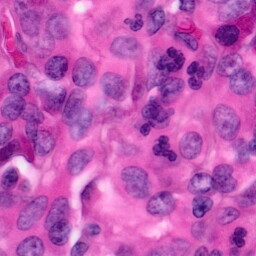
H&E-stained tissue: Pancreatic